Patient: sex M, age 47
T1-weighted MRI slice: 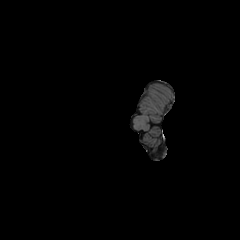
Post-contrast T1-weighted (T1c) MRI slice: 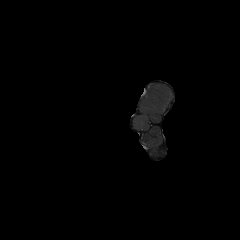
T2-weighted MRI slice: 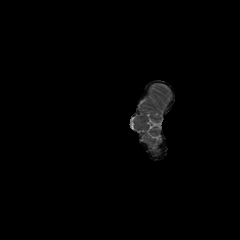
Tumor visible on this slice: no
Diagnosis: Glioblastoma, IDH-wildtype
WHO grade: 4